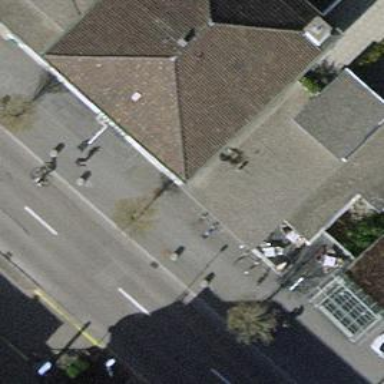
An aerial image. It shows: Bicycle parking area.